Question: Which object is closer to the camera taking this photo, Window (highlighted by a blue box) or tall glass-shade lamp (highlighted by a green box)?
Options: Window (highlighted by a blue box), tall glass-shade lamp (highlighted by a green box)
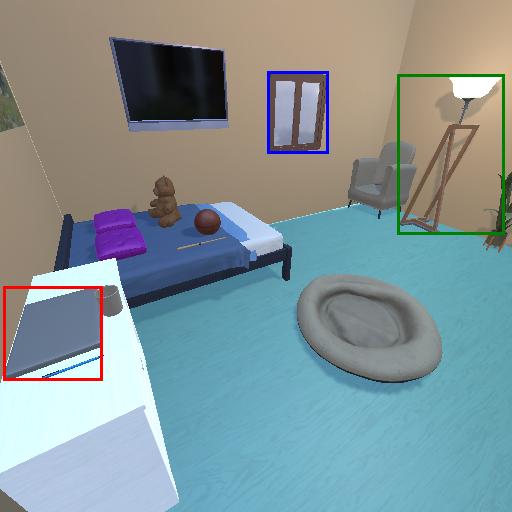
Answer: Window (highlighted by a blue box)